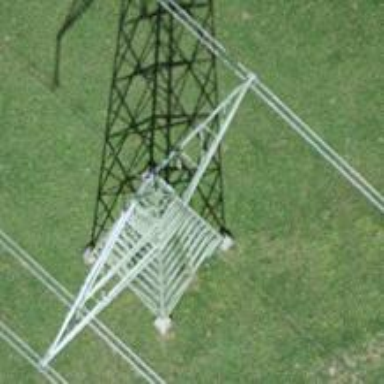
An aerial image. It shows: Towering power structure.